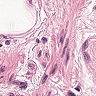
Metastatic tissue present: no